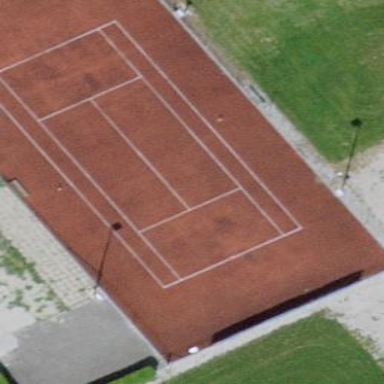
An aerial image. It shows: Tennis court in leisure pitch.